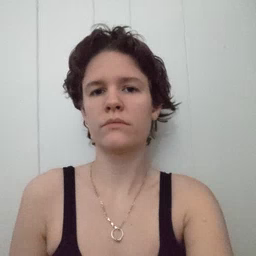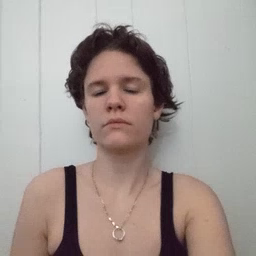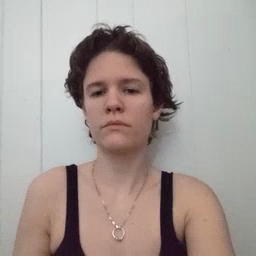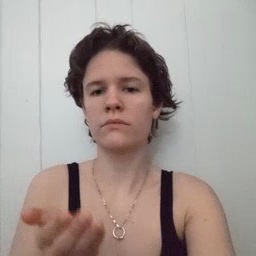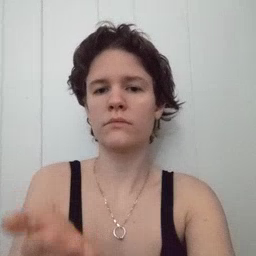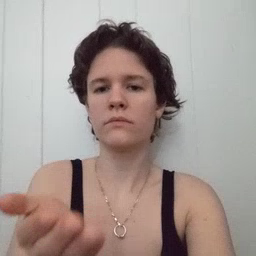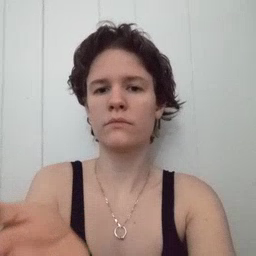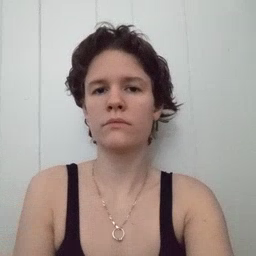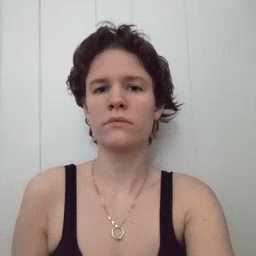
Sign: boat